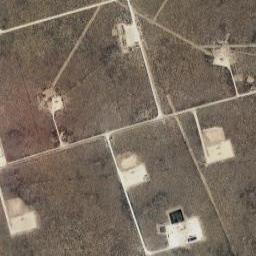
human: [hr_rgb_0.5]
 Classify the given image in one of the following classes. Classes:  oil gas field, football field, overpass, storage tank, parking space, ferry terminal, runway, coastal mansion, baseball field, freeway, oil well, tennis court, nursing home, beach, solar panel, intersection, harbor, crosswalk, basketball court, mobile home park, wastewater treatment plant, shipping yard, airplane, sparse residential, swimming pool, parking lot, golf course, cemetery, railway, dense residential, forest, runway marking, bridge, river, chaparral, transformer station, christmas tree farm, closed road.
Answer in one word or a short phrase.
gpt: oil gas field